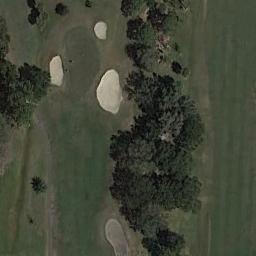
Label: golf_course